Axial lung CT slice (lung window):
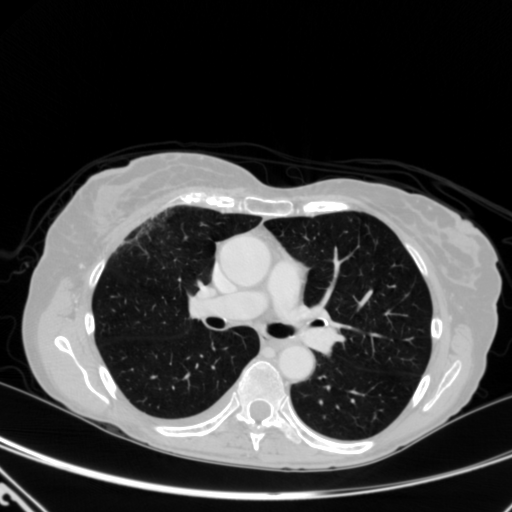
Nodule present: no